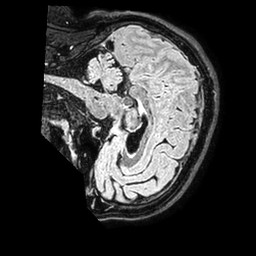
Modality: FLAIR
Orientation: sagittal
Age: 44
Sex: male
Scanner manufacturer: philips
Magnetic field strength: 1.5 T
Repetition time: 4.8 s
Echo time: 0.2858 s